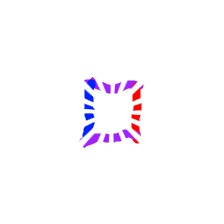
Shape: square